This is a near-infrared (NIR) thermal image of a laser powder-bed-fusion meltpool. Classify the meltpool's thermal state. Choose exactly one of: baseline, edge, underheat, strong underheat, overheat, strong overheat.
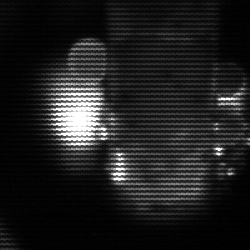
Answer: strong underheat